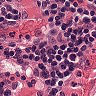
Metastatic tissue present: no